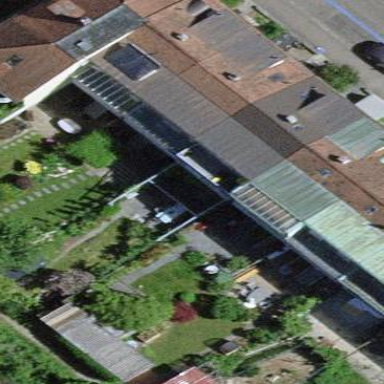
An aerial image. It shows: Terrace building.